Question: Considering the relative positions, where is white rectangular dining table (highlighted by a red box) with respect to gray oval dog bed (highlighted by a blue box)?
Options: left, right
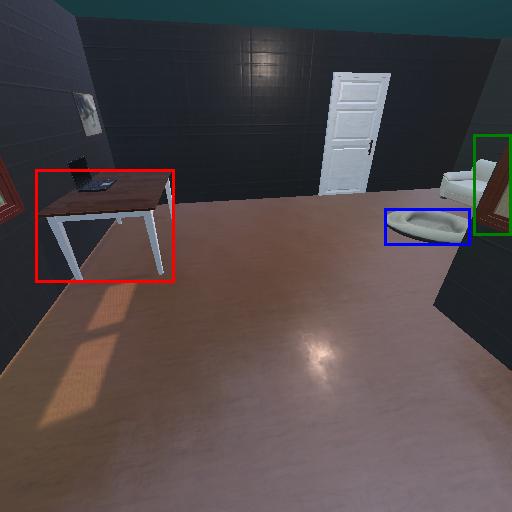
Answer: left